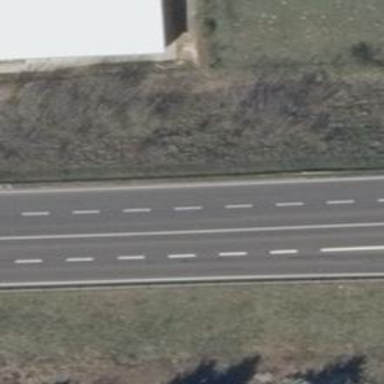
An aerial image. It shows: Trunk motorroad.